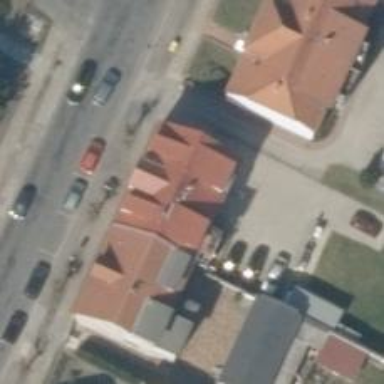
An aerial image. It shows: Bakery.